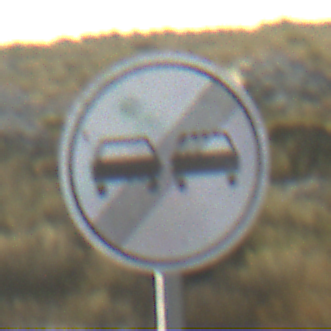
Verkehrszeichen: EndeUeberholverbot
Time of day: SunriseSunset
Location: Outdoor (Nature)
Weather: PartlyCloudy
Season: NotSpecified
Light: Natural